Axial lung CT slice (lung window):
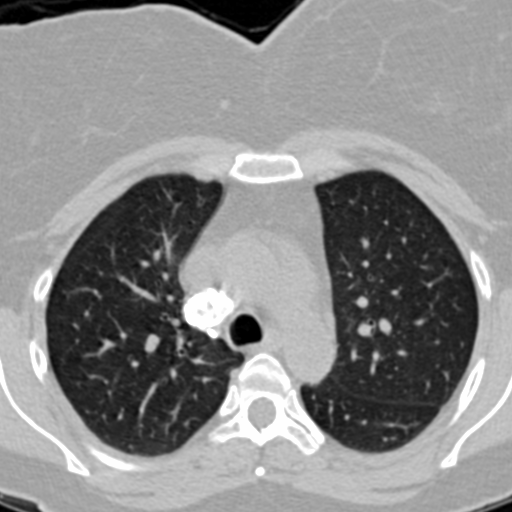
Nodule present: no